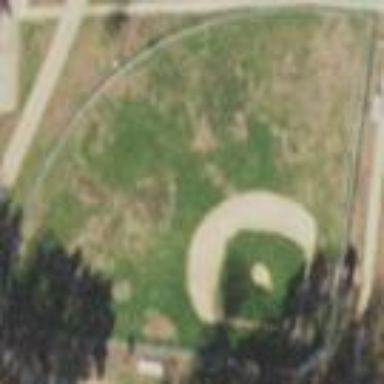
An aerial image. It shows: Baseball pitch for leisure and sports activities.